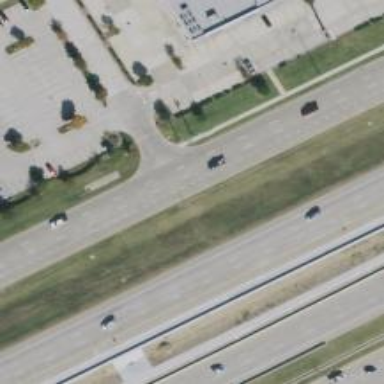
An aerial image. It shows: Secondary road with frontage road alongside.